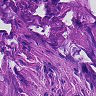
Metastatic tissue present: yes